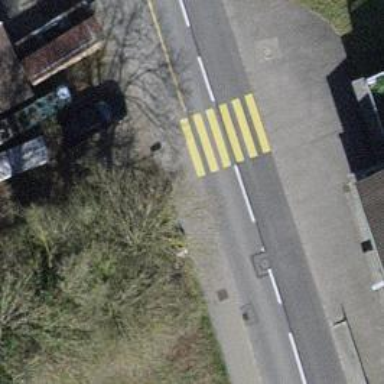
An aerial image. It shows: Uncontrolled zebra crossing with notable zebra markings.